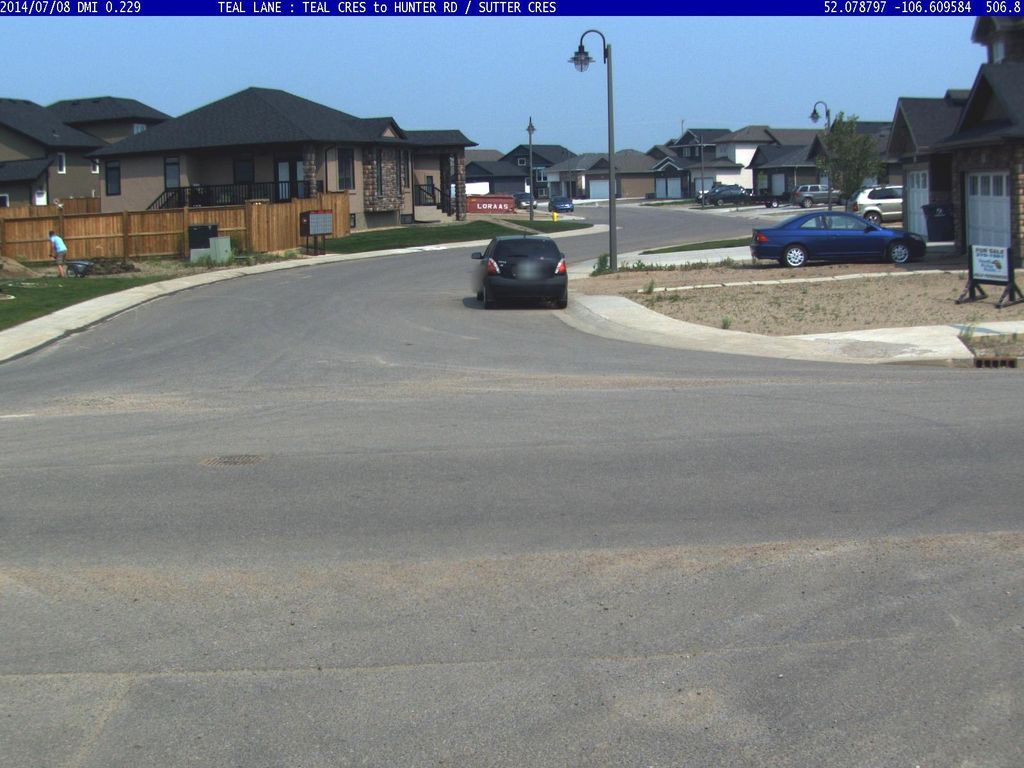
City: saskatoon